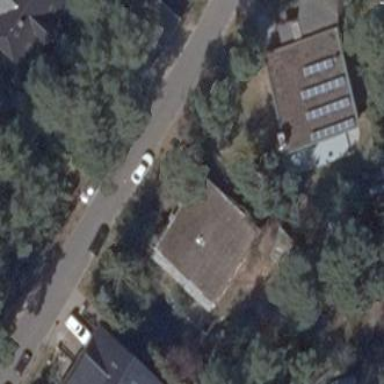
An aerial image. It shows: Residential building.